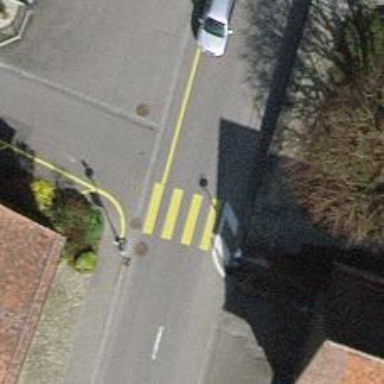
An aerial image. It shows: Zebra crossing on the road.